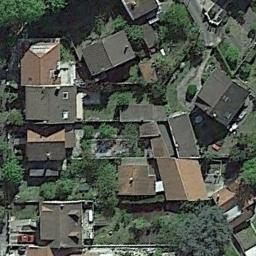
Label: dense_residential